Field crop: maize
Growth stage: 2
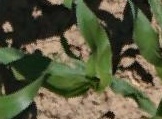
Species: maize